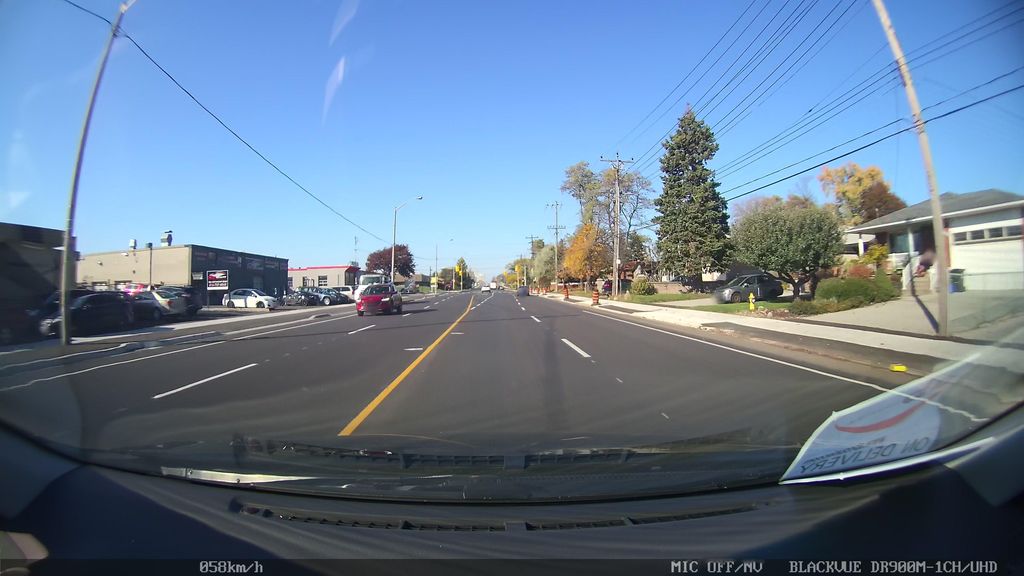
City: toronto